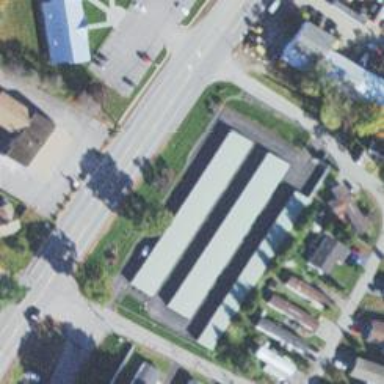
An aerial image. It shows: Storage rental shop.